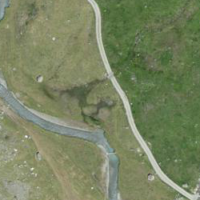
EUNIS habitat code: 31
Species observed at this site:
Petasites albus